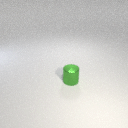
small green metal cylinder